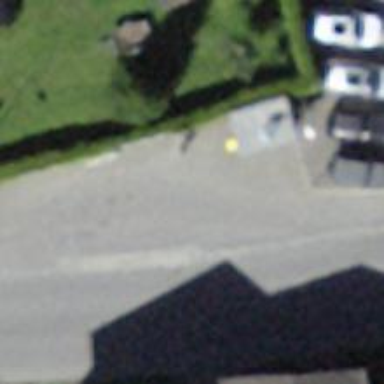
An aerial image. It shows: Bus stop with shelter.